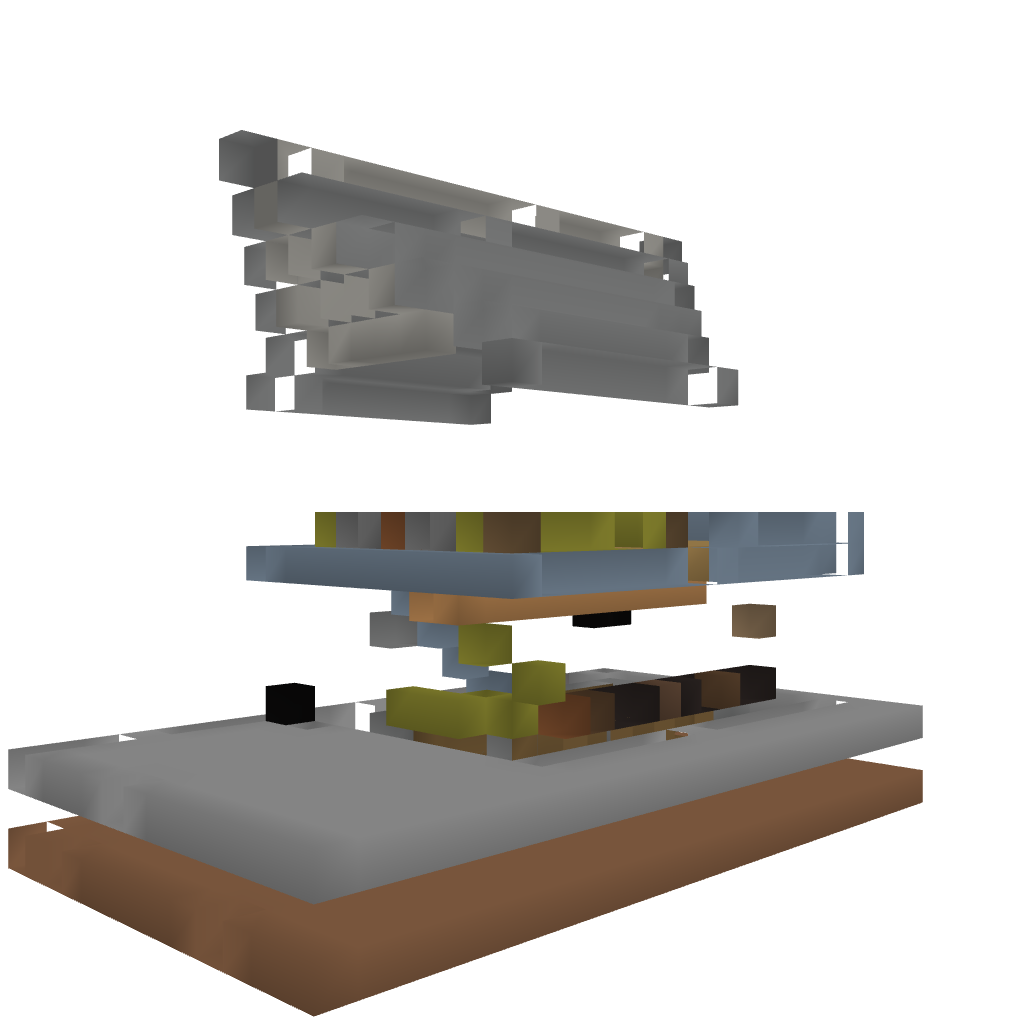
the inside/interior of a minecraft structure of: Cozy Little House